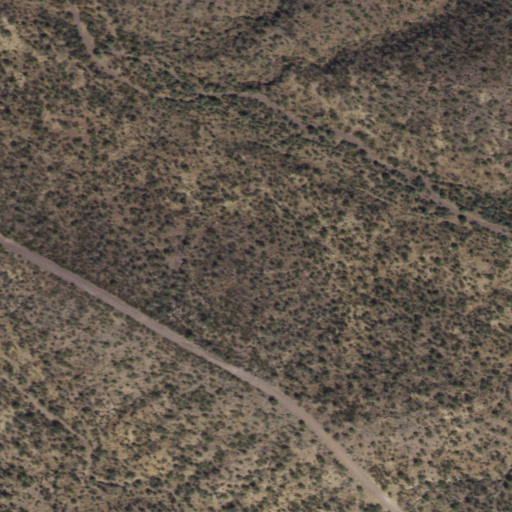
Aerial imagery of gap in Arizona named Comobabi Pass containing only shrub